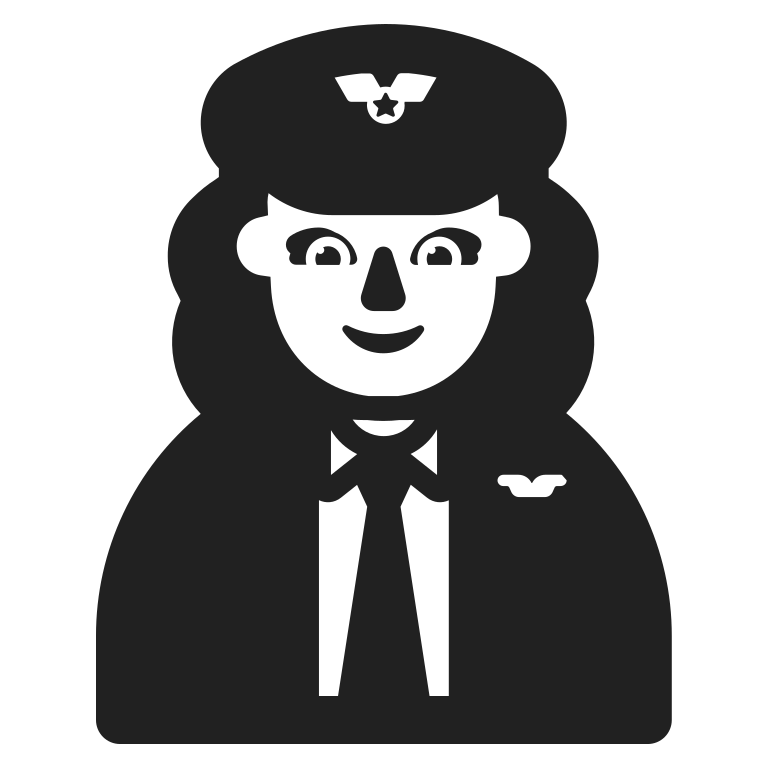
woman pilot high contrast default